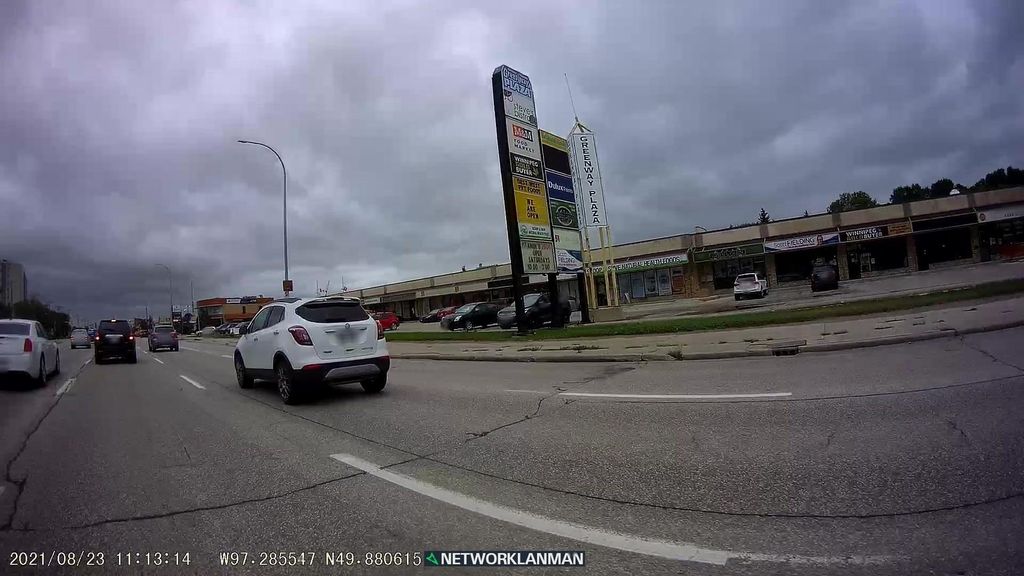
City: winnipeg